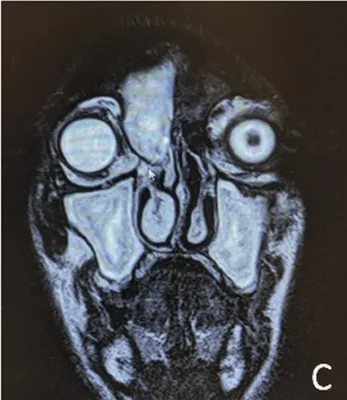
(C) Coronal view of contrast-enhanced magnetic resonance highlighting a benign fluid-filled lesion in the frontal sinus.
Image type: radiology (mri)